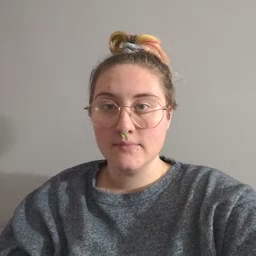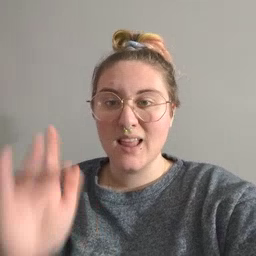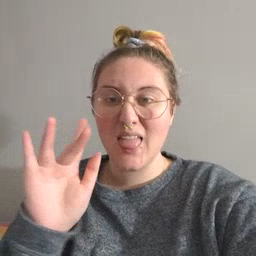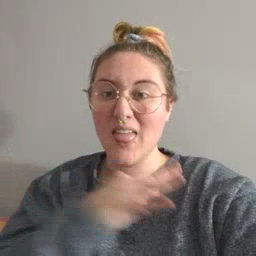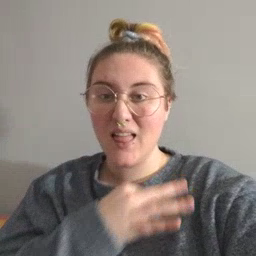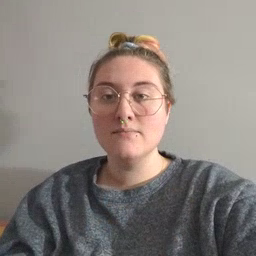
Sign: yucky